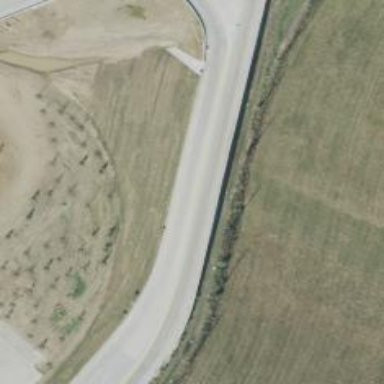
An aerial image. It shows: Secondary link road.